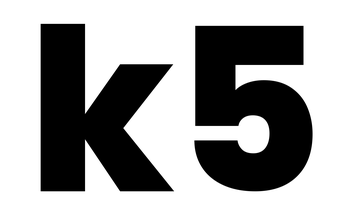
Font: Poppins-ExtraBold